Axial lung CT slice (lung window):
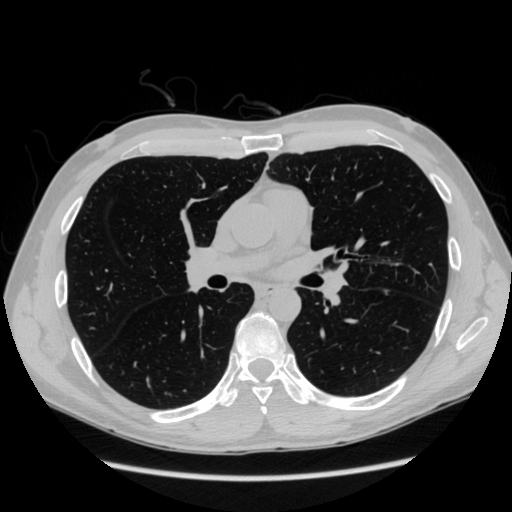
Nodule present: no